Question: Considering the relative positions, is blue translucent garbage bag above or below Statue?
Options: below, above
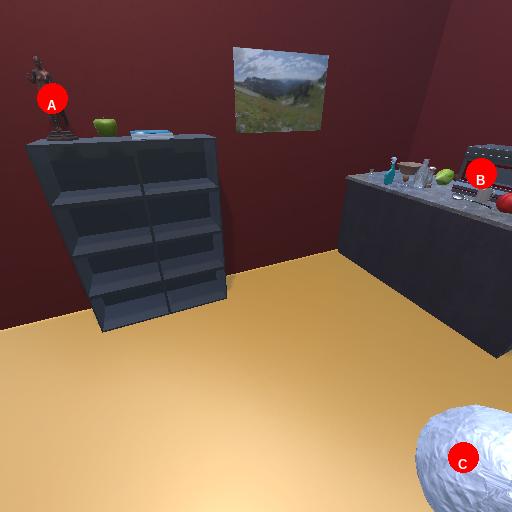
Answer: below